Question: Lines (x1, y1), (x2, y2) and (x3, y3), (x4, y4) are perpendicular. I have coordinates of points (x1, y1), (x2, y2), (x3, y3) and length in pixels of a line (x3, y3), (x4, y4). I need to find coordinates of point (x4, y4). What is the pseudocode for calculating (x4, y4)?

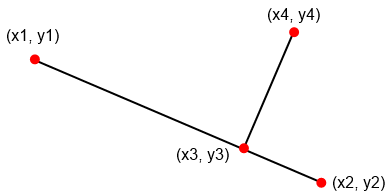
Answer: Calculate vector A where
'''
A = (x2 - x1,y2 - y1)
'''
A vector perpendicular to this is given by
'''
B = (y1 - y2, x2 - x1)
'''
find the normalised vector
'''
C = B/|B|
'''
where '|B|' is simply the modulus of vector 'B' calculated using pythagoras
Your point '(x4,y4)' will then be given as
'''
(x4,y4) = (x3,y3) + K*C
'''
where K is the length of the line '(x3,y3)' to '(x4,y4)' (which you say in the question that you know). Depending on the orientation of your points, you may need to set the value of K to
'''
K = -K
'''
in order for the point to be correct to your needs.